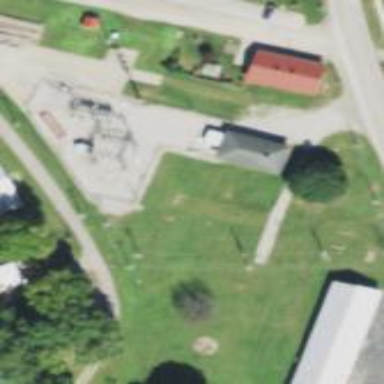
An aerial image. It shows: Power substation.